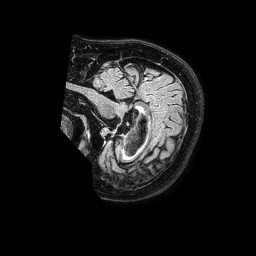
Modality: FLAIR
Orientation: sagittal
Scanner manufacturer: philips
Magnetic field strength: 1.5 T
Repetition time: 4.8 s
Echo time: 0.3 s